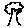
Label: tree